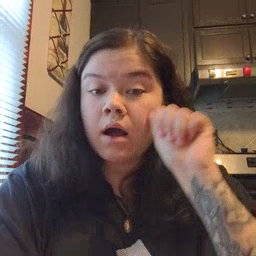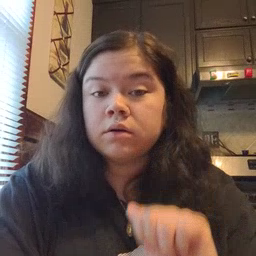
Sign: aunt